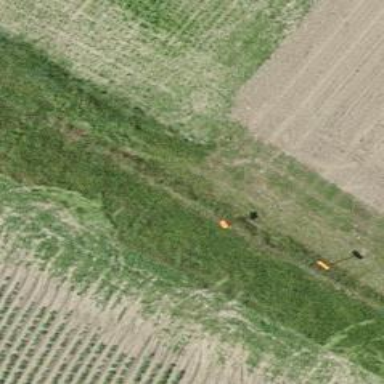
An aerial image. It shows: Pipeline marker.